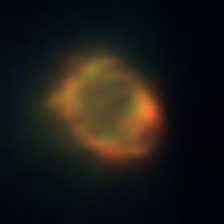
Taxon: Ciliates
Group: Other